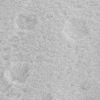
Atmospheric dust classification: not_dusty